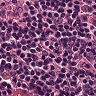
Metastatic tissue present: no